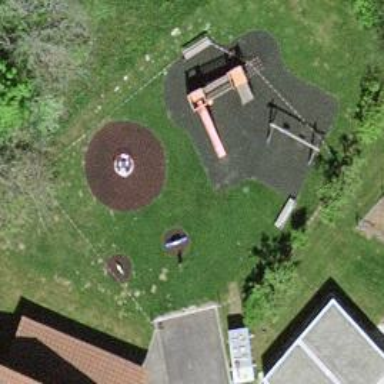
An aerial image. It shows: Playground area for leisure land.